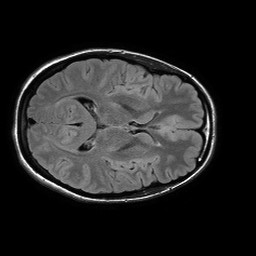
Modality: FLAIR
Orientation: axial
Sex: female
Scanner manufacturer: philips
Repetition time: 11 s
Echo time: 0.125 s